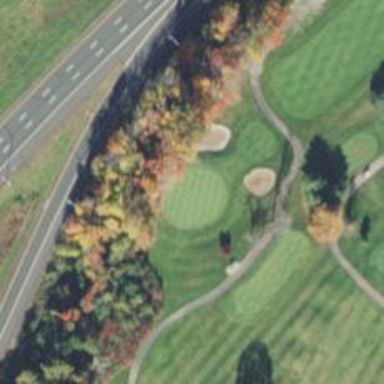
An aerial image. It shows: View of golf hole.